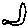
Label: moon